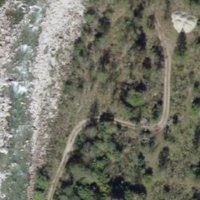
EUNIS habitat code: 24
Species observed at this site:
Fagus sylvatica